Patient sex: M
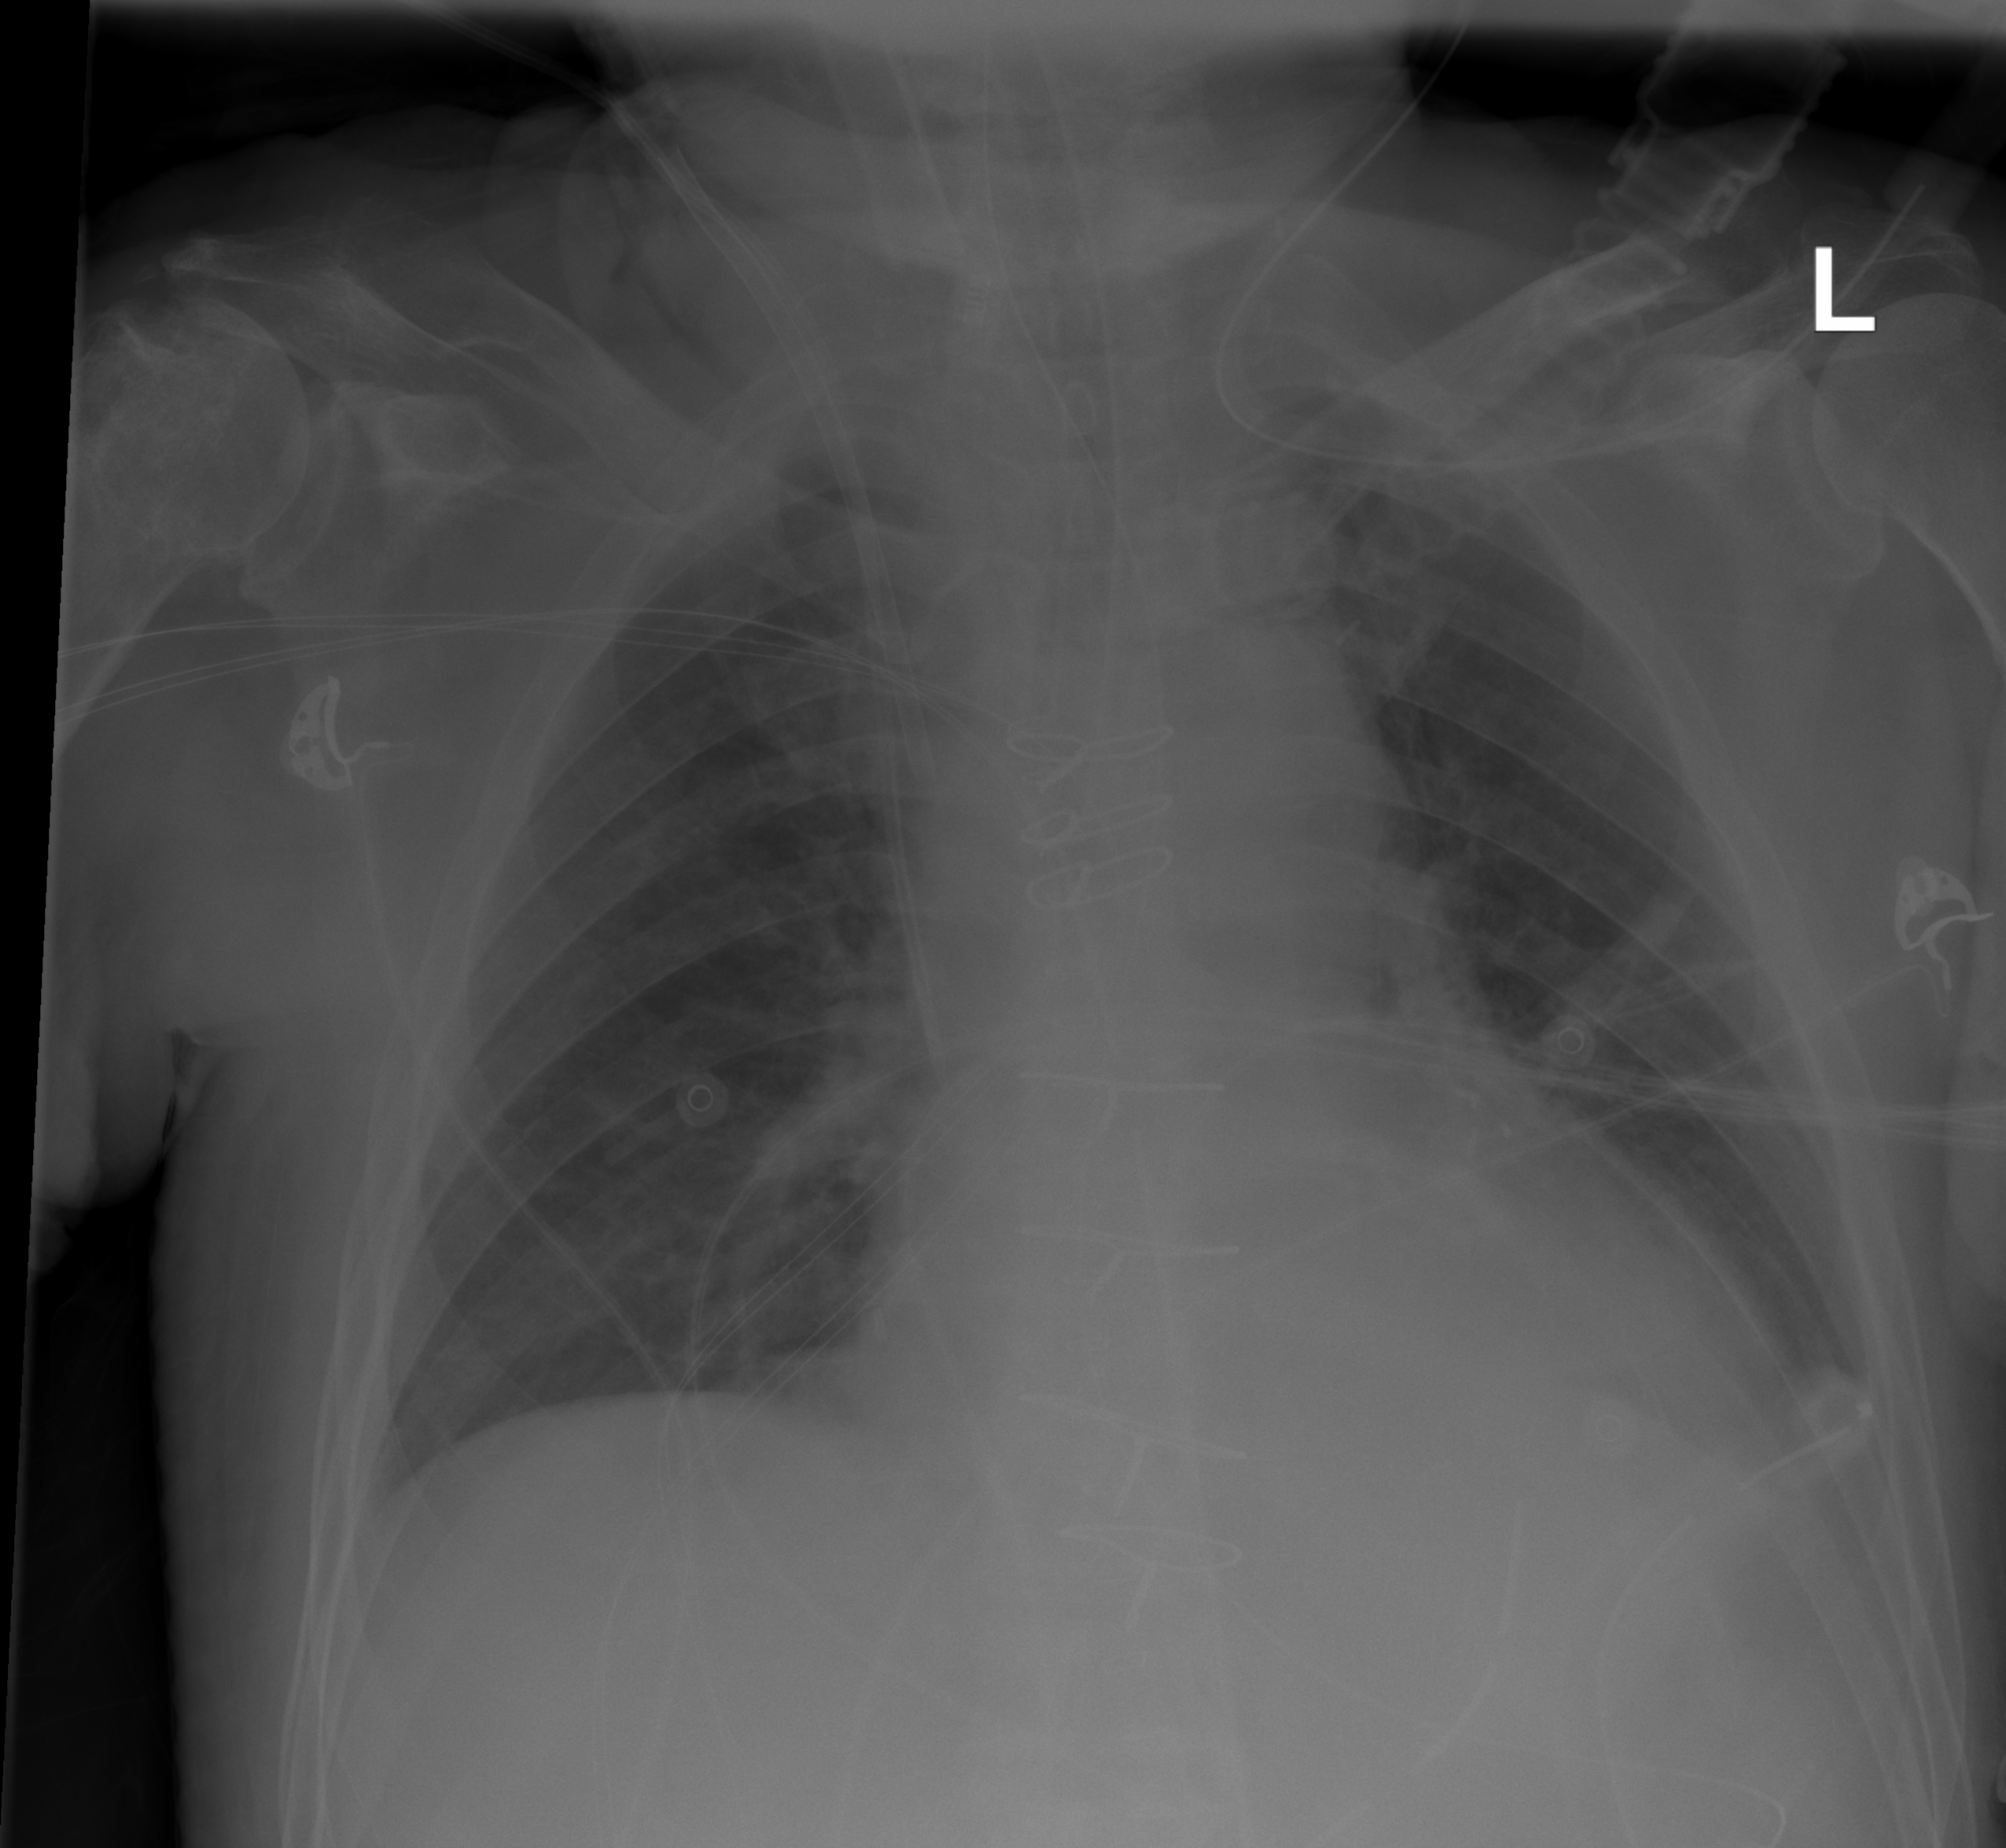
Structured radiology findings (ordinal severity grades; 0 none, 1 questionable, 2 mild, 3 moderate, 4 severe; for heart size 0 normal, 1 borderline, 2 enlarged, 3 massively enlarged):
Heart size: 0
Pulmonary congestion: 0
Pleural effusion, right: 0
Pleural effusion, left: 2
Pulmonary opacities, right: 0
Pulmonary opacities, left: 0
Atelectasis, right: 0
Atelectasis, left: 0